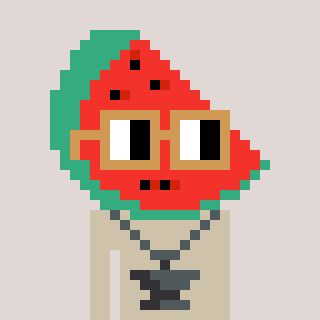
a pixel art character with square brown glasses, a watermelon-shaped head and a bege-colored body on a warm background